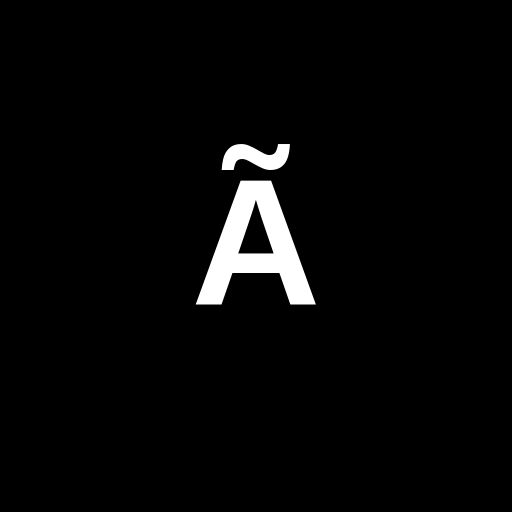
Character: Ã
Unicode: U+00C3 (LATIN CAPITAL LETTER A WITH TILDE)